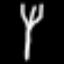
Label: fork